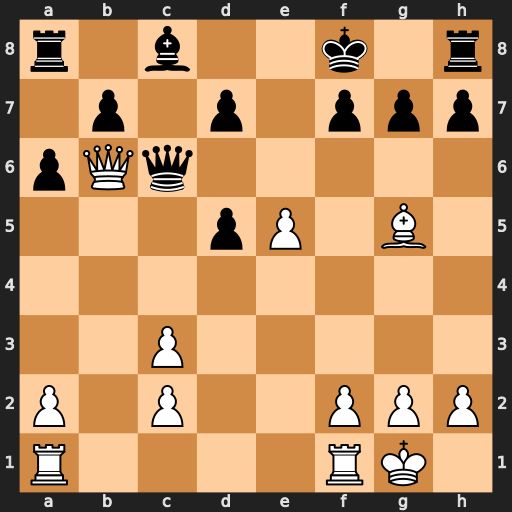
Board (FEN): r1b2k1r/1p1p1ppp/pQq5/3pP1B1/8/2P5/P1P2PPP/R4RK1
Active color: w
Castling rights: -
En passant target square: -
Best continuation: Qd8#